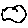
Label: cloud